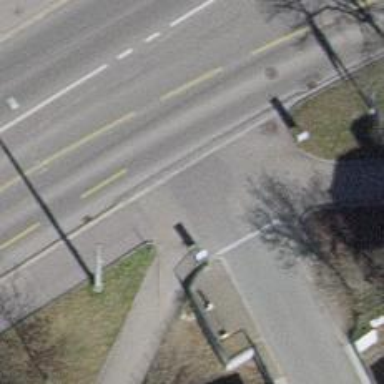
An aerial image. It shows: Unmarked road crossing.